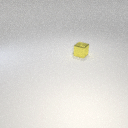
small yellow metal cube